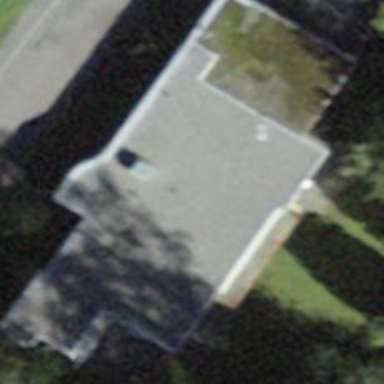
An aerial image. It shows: Flat-roofed building.